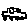
Label: car